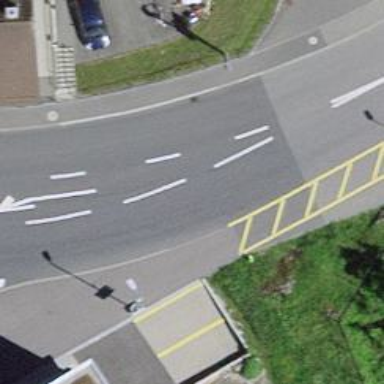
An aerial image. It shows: Unmarked crossing with zebra reference sign on the road.